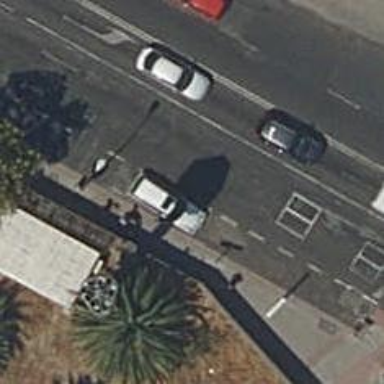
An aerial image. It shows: Taxi stand.